Question: The description of this example: <URL>, states that it is "A physical simulation of charged particles and springs places related characters in closer proximity."

I was just curious which part of that code (on that same page) implements or defines the spring forces, especially based on related characters?
I ask this because i was under the impression that D3.js does not implement spring forces for the Force directed layouts, as mentioned in its API documentation:
"Links are not implemented as "spring forces", as in common in other force-directed layouts, but as weak geometric constraints." -<URL>
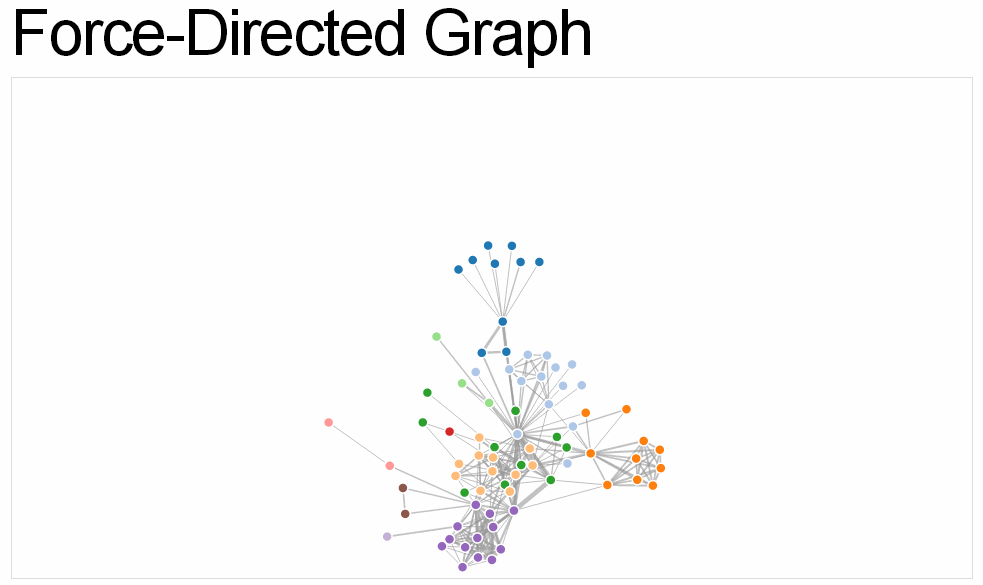
Answer: In D3 force-directed layout, the spring forces are defined using the 'gravity' method that defaults to '0.1' if not set.
Check out <URL> of the same example you mentioned with gravity set to '0.9'.
The "weak geometric constraints" mentioned in the 'linkDistance' documentation are talked about further <URL>.
>